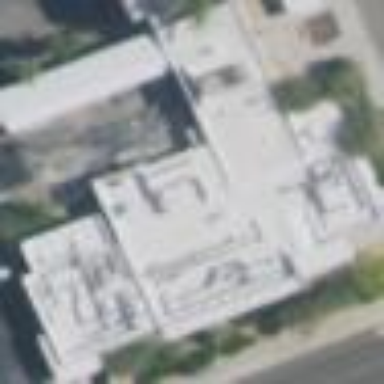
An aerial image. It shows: Police building.